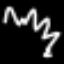
Label: squiggle